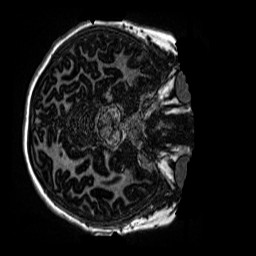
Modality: MP2RAGE
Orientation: axial
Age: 11
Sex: female
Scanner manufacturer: siemens
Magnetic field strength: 3 T
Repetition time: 4 s
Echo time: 0.00299 s